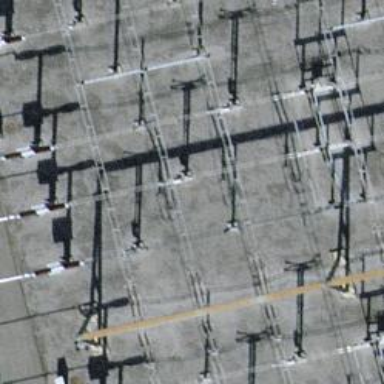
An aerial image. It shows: Three cables of power line.